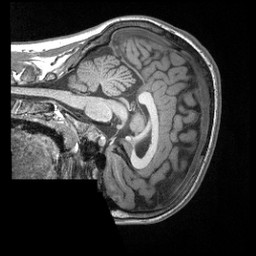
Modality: T1w
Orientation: sagittal
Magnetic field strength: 3 T